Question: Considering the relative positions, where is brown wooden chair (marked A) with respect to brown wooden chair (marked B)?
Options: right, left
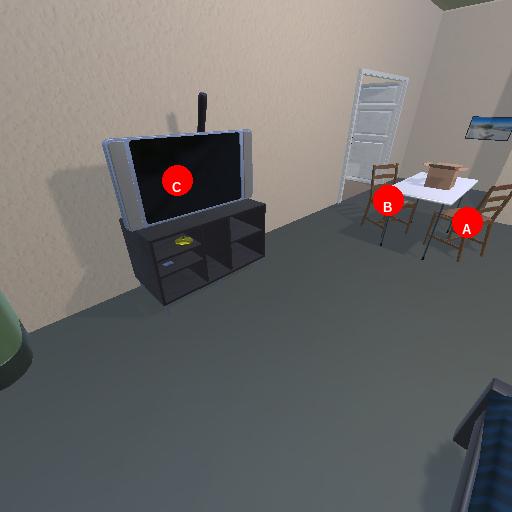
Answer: right